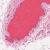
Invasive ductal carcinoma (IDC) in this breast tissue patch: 0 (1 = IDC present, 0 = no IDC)